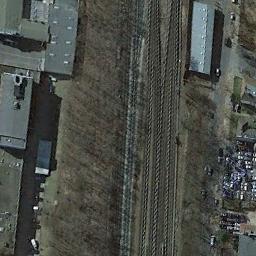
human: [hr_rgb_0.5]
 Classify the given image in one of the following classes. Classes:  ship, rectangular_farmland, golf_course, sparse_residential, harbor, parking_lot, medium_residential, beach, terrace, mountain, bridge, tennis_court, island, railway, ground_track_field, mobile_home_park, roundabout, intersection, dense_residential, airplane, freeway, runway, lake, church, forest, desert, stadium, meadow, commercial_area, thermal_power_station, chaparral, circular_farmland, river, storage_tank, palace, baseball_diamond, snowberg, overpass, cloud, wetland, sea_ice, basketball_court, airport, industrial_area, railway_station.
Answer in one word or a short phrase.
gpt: railway